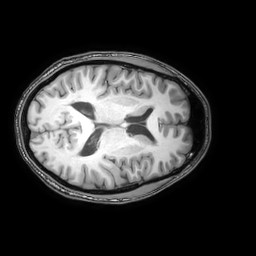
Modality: T1w
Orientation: axial
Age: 31
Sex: male
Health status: healthy
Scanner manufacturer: philips
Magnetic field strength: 3 T
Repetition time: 0.0079 s
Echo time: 0.0035 s